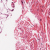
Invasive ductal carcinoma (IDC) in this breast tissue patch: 0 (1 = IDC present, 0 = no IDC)